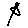
Label: star